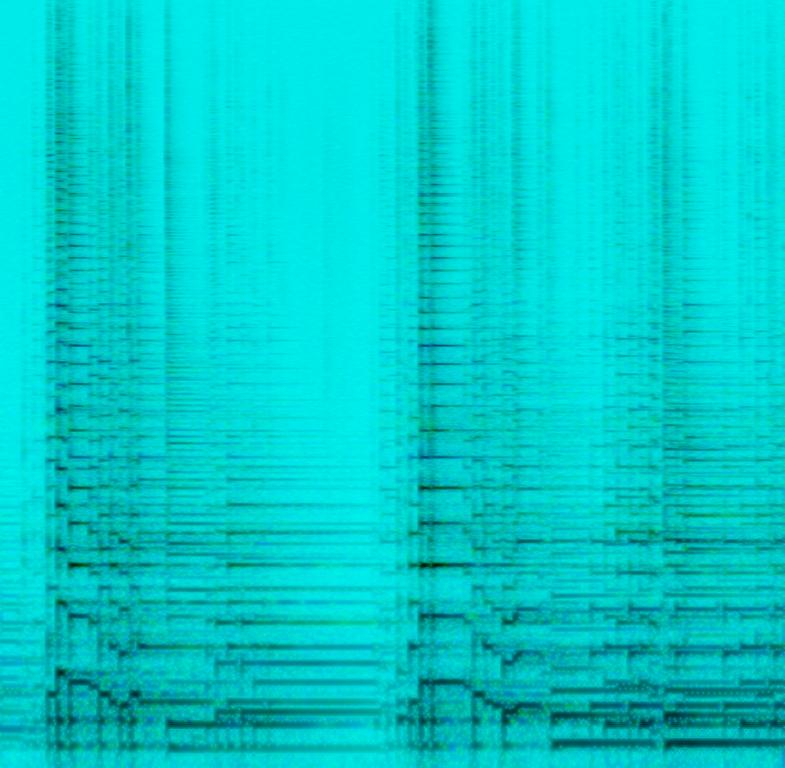
This is a flamenco music piece. The only instrument being played is an acoustic guitar. The acoustic guitar is playing exotic tunes. There is a sensual atmosphere. This piece could be used in the soundtrack of a romance movie, especially during the more intimate scenes.